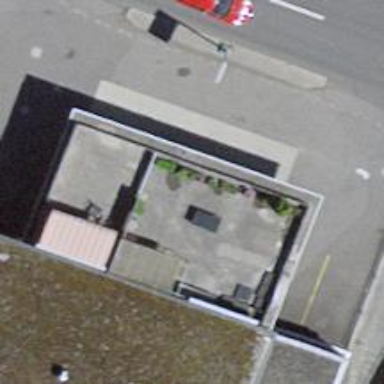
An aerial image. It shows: Fuel station.